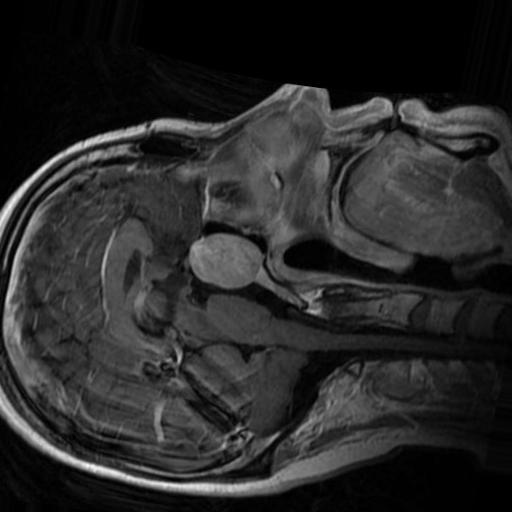
Label: brain_tumor